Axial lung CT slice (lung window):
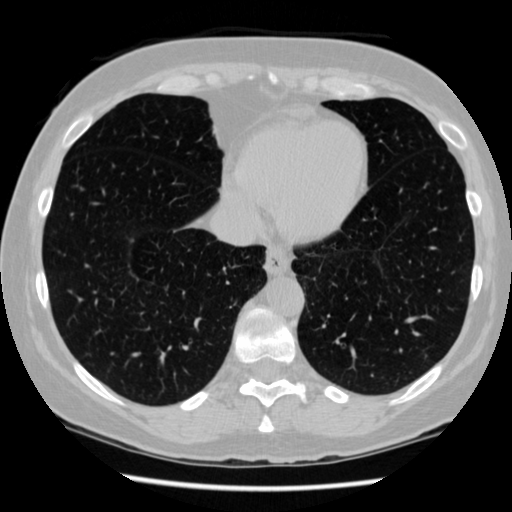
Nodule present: no